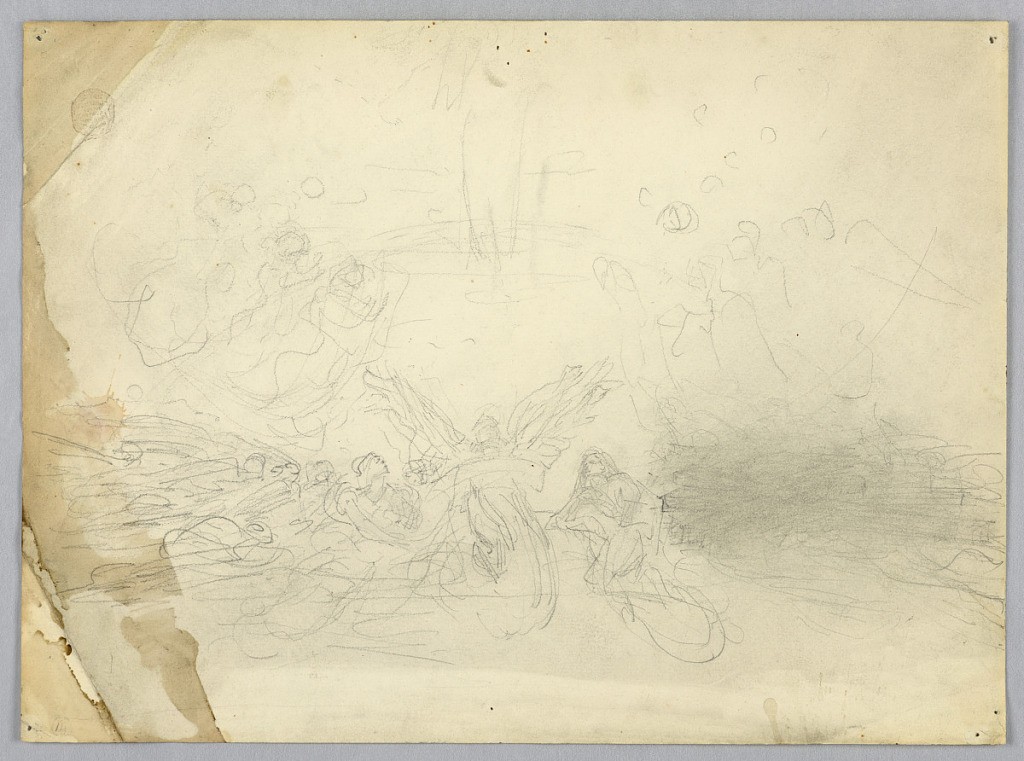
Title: Sketch of Angels
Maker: Francis Augustus Lathrop, American, 1849–1909
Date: ca. 1895
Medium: Graphite on paper
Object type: Drawing
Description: Probably a study for a mural. Groups of figures on each side, and above, moving towards a central winged figure.